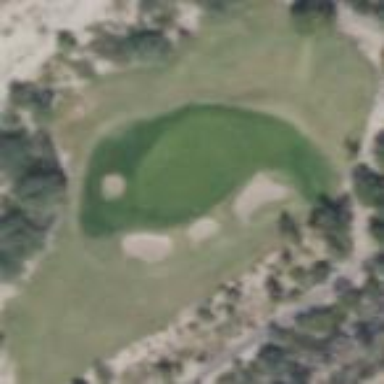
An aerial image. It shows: Rough area on grassy golf course.